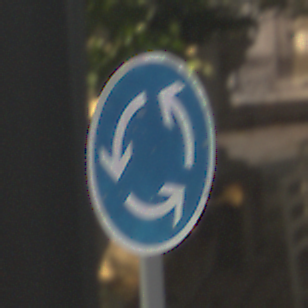
Verkehrszeichen: Kreisverkehr
Umgebung: Outdoor, Suburban
Tageszeit: SunriseSunset
Wetter: Clear
Licht: Natural
Jahreszeit: NotSpecified
Kontrast: HighContrast